Question: I get error 141 saying object has no method "success' using the following code. I simply need to get the image properties from the url. Attched is the full error from Corona SDK.
'''
Parse.Cloud.define("changePhoto4", function(request, response) {
var Image = require("parse-image");
var baseurl = "http://files.parsetfss.com/7bdfab67-db97-4761-936f-be05679ca518/tfss-dc75c8e2-06b6-45fb-bfde-b2befb8ad84a-0.png";
var params = {
}
return Parse.Cloud.httpRequest({
url: baseurl,
success: function(response) {
var image = new Image();
return image.setData(response.buffer, {
success: function() {
response.success("Image is " + image.width() + "x" + image.height() + ".");
},
error: function(error) {
response.error(image);
}
})
},
},
function (error) {
console.error('Console Log response: ' + error.text);
response.error('Request failed with response ' + error.text)
});
});
'''
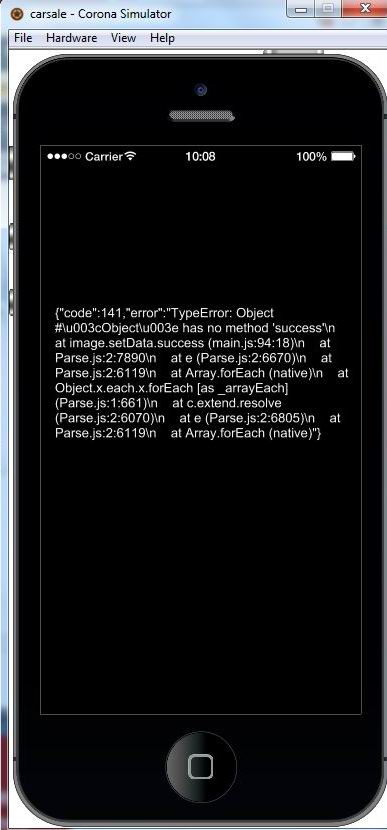
Answer: '''
Parse.Cloud.define("changePhoto3", function(request, response) {
var baseurl = "http://farm4.static.flickr.com/<PHONE>1_7c99f48bbf_m.jpg";
var Image = require("parse-image");
var params = {
}
return Parse.Cloud.httpRequest({
method: 'POST',
url: baseurl,
headers: {
'Content-Type': 'application/json;charset=utf-8'
},
body: params
}).then(function(httpResponse) {
var image = new Image();
return image.setData(httpResponse.buffer, {
success: function() {
console.log("Image is " + image.width() + "x" + image.height() + ".");
response.success(image.width()+"x" + image.height());
},
error: function(error) {
// The image data was invalid.
}
})
},
function (error) {
console.error('Console Log response: ' + error.text);
response.error('Request failed with response ' + error.text)
});
});
'''